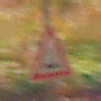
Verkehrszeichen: UnebeneFahrbahn
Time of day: Night
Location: Outdoor (Nature)
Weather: Clear
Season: NotSpecified
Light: Natural